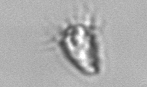
Label: Paratontonia_gracillima